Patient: sex F, age 63
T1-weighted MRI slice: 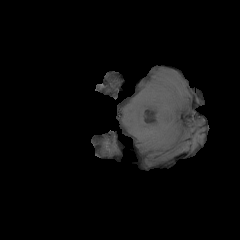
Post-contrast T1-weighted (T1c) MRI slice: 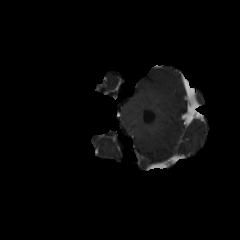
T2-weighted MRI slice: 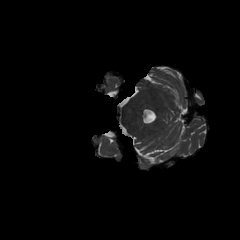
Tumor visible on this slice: no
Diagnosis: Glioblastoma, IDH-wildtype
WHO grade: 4